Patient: sex M, age 64
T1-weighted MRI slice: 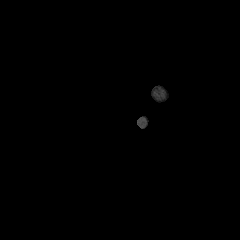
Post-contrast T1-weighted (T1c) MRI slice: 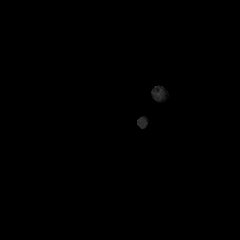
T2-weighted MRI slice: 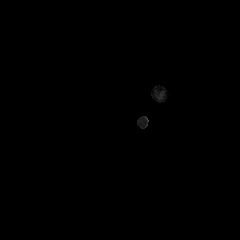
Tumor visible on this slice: no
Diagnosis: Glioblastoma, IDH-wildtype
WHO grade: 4